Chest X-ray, AP view. Patient: 64 years old, sex M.
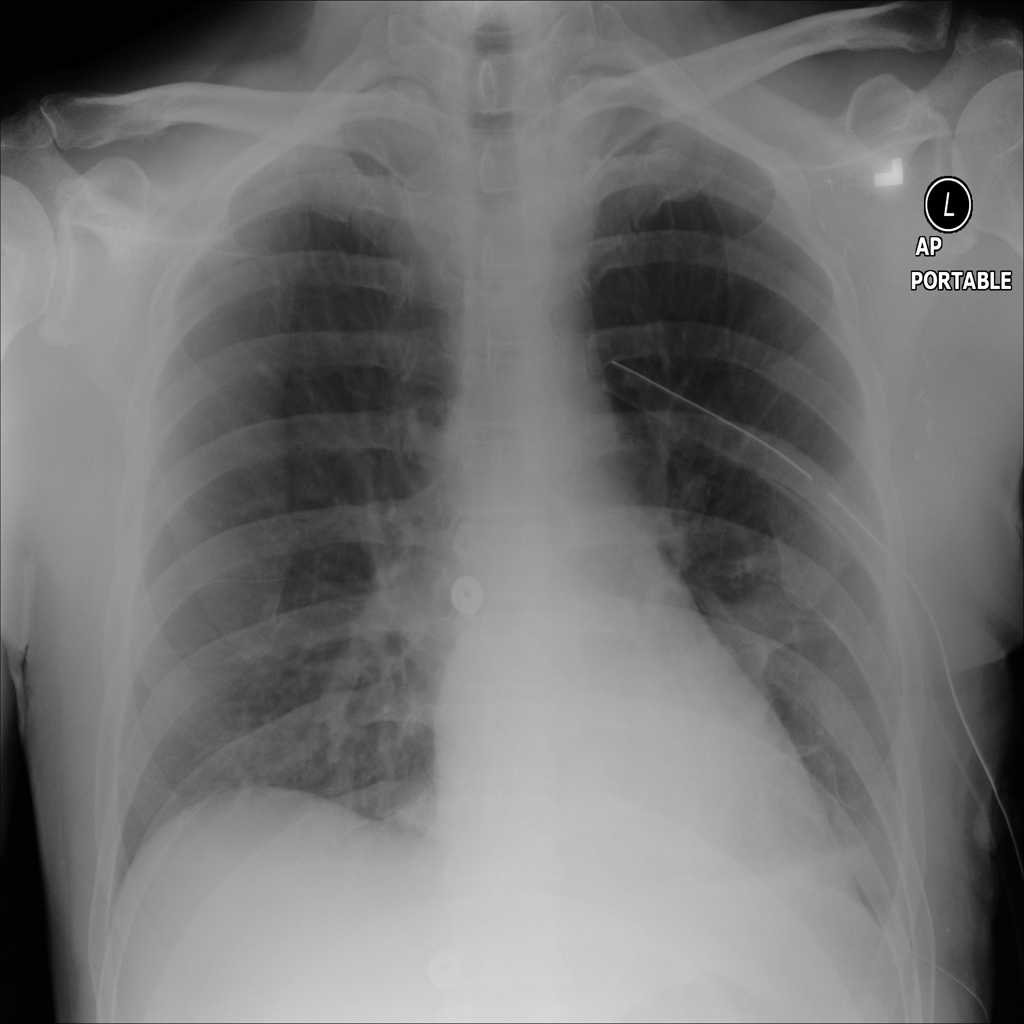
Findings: Pneumothorax